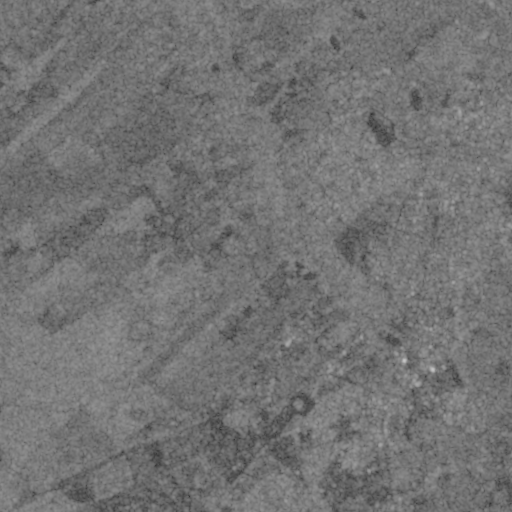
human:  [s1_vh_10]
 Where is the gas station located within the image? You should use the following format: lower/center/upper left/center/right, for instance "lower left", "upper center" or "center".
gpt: The gas station is located in the right of the image.
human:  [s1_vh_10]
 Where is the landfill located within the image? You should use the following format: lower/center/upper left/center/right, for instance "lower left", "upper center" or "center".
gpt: The landfill is located in the lower left of the image.
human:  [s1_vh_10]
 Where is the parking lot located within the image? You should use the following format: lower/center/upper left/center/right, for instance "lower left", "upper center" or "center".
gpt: The parking lot is located in the center right of the image.
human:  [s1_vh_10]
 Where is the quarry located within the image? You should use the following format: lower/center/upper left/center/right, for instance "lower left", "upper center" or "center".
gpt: There is no quarry in the image.

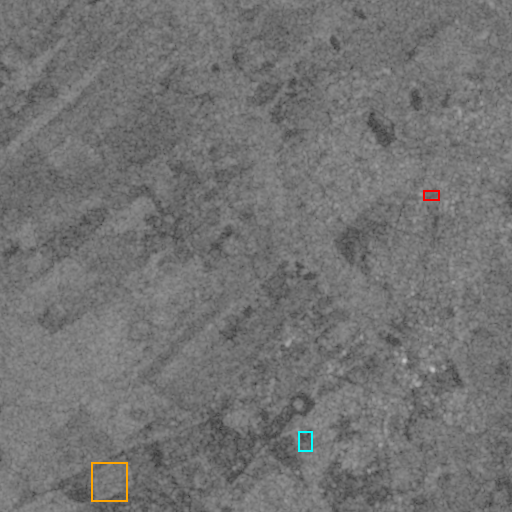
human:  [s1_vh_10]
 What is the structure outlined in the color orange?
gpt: The structure outlined in orange is a landfill.
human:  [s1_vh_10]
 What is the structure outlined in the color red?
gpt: The structure outlined in red is a park.
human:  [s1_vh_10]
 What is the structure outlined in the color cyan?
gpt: The structure outlined in cyan is a stadium.
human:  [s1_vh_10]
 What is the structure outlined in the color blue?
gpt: There is no blue outline.